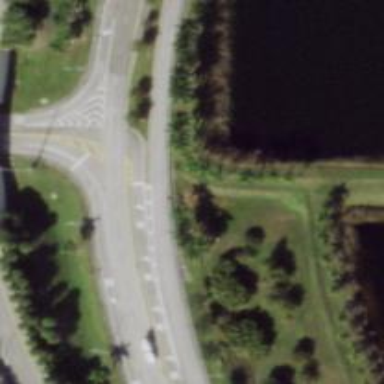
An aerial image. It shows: Primary link road with asphalt surface.